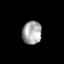
Tissue: skin
Cell type: Endothelial cells
Senescence score: 0.2861
Nuclear area (px): 438
Mean DAPI intensity: 167.452